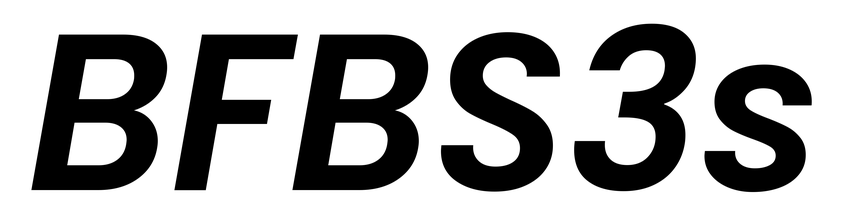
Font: Poppins-SemiBoldItalic